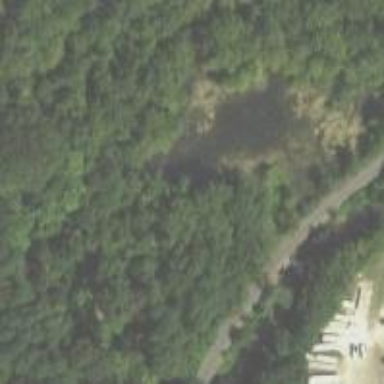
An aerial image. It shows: Pond surrounded by natural water.